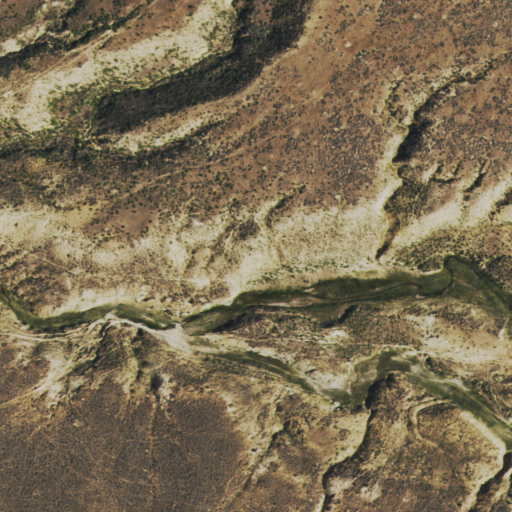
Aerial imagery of valley in Colorado named Indian Valley containing shrub, grassland, and evergreen forest